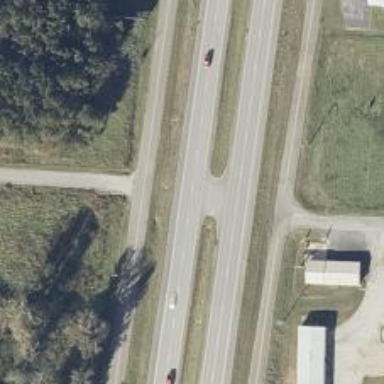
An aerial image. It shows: Trunk link road with asphalt surface.